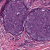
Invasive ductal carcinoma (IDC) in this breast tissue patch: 0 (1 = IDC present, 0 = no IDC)